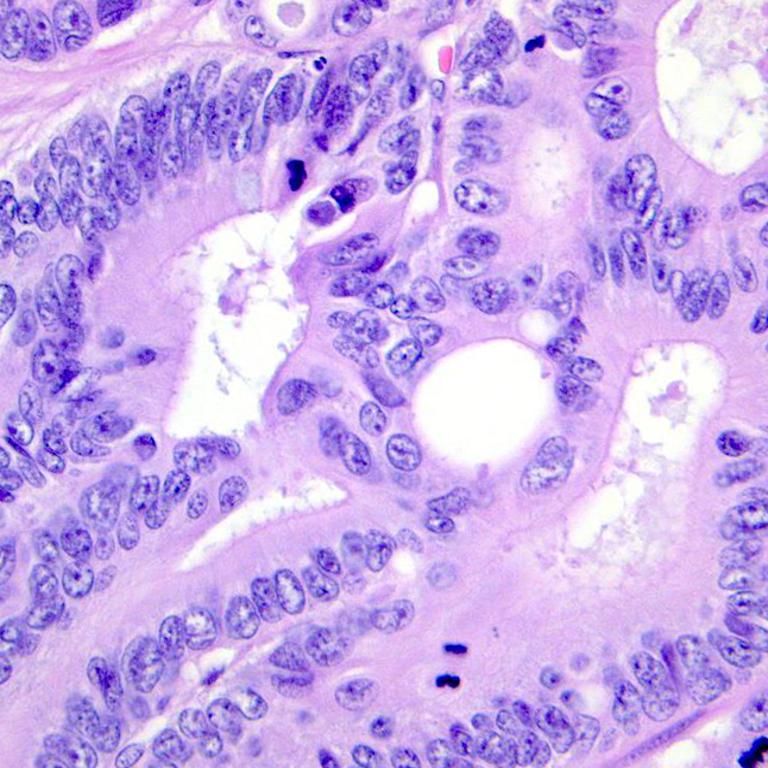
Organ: colon
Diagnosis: adenocarcinomas